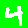
Digit: 4